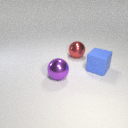
large blue rubber cube to the right of large red metal sphere